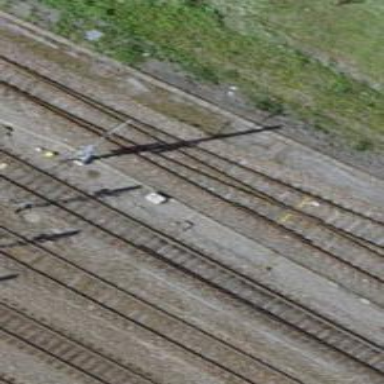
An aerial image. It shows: Railway with electrified contact lines.